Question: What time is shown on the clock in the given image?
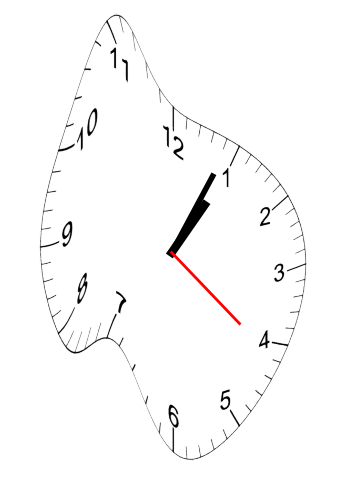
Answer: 01:04:21